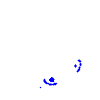
Particle: pion